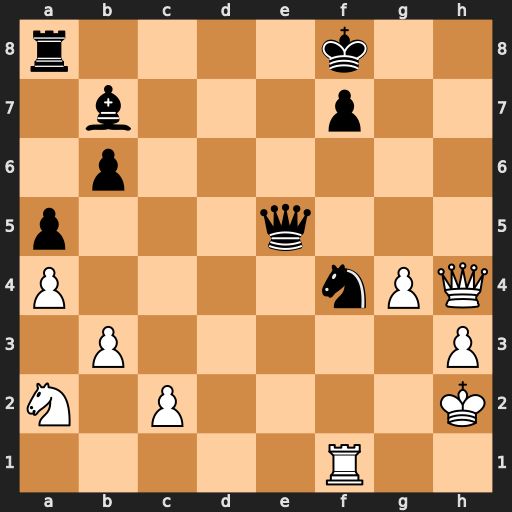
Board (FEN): r4k2/1b3p2/1p6/p3q3/P4nPQ/1P5P/N1P4K/5R2
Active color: w
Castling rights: -
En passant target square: -
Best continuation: Qh6+ Ke7 Qxf4 Qxf4+ Rxf4